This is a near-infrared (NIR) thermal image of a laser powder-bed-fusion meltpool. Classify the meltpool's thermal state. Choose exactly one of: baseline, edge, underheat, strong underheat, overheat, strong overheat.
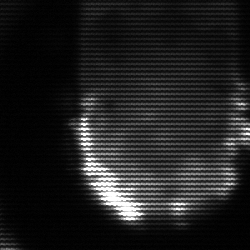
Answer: baseline